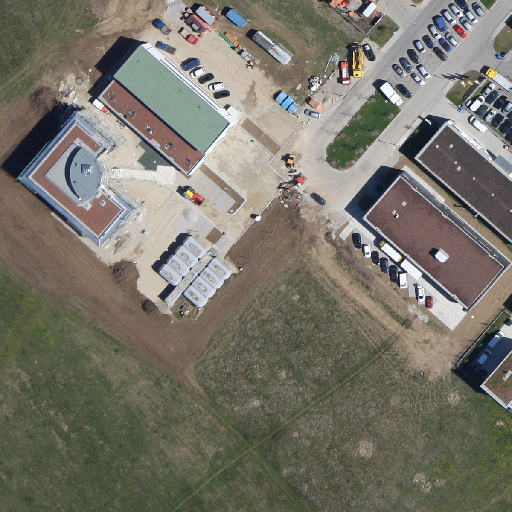
Referring expression: vehicle